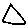
Label: triangle